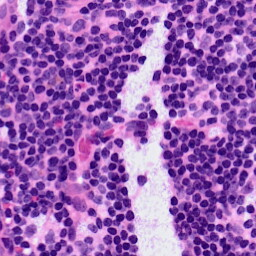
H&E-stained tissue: LymphNode